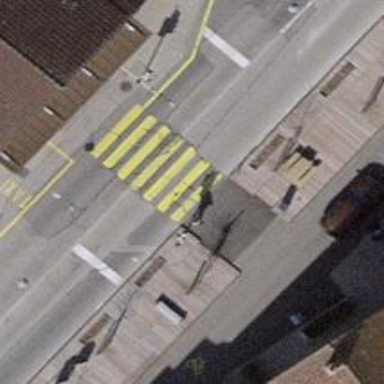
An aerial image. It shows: Road crossing with traffic signals.